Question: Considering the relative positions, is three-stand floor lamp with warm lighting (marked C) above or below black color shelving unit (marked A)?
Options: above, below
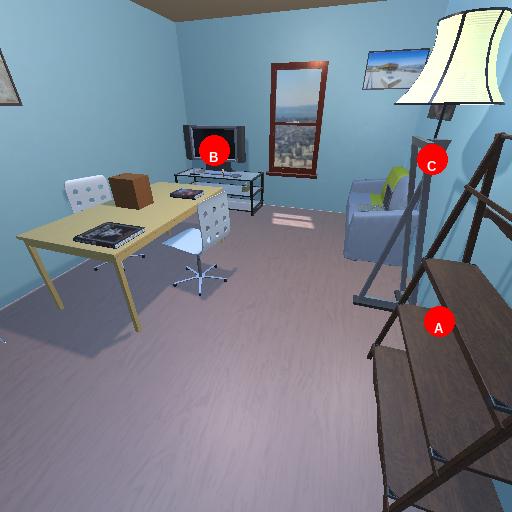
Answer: above